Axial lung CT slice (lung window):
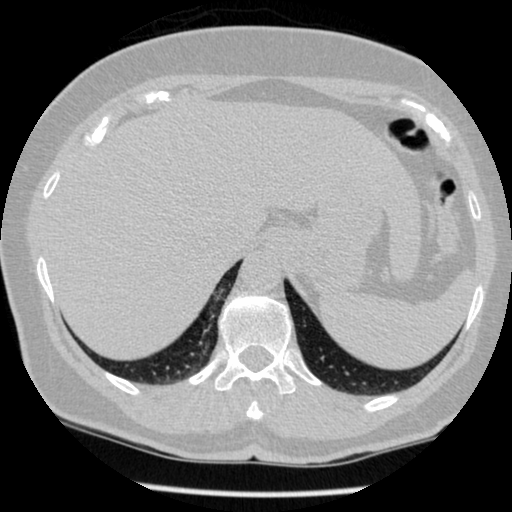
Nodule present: no